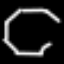
Label: octagon